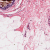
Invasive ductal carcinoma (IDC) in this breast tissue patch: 0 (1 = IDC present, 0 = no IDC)